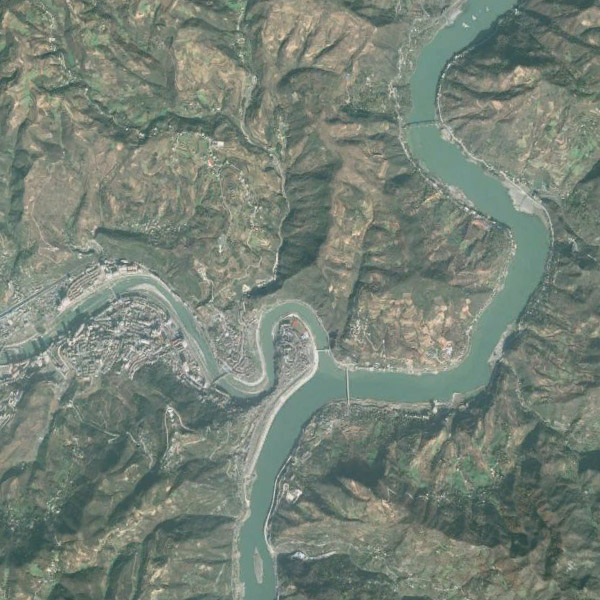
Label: River